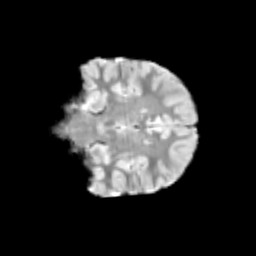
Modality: T2w
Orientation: coronal
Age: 10
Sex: male
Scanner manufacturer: siemens
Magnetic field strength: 3 T
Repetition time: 3.8 s
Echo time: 0.07 s